Chest X-ray. View position: PA
Patient age: 57
Patient sex: F
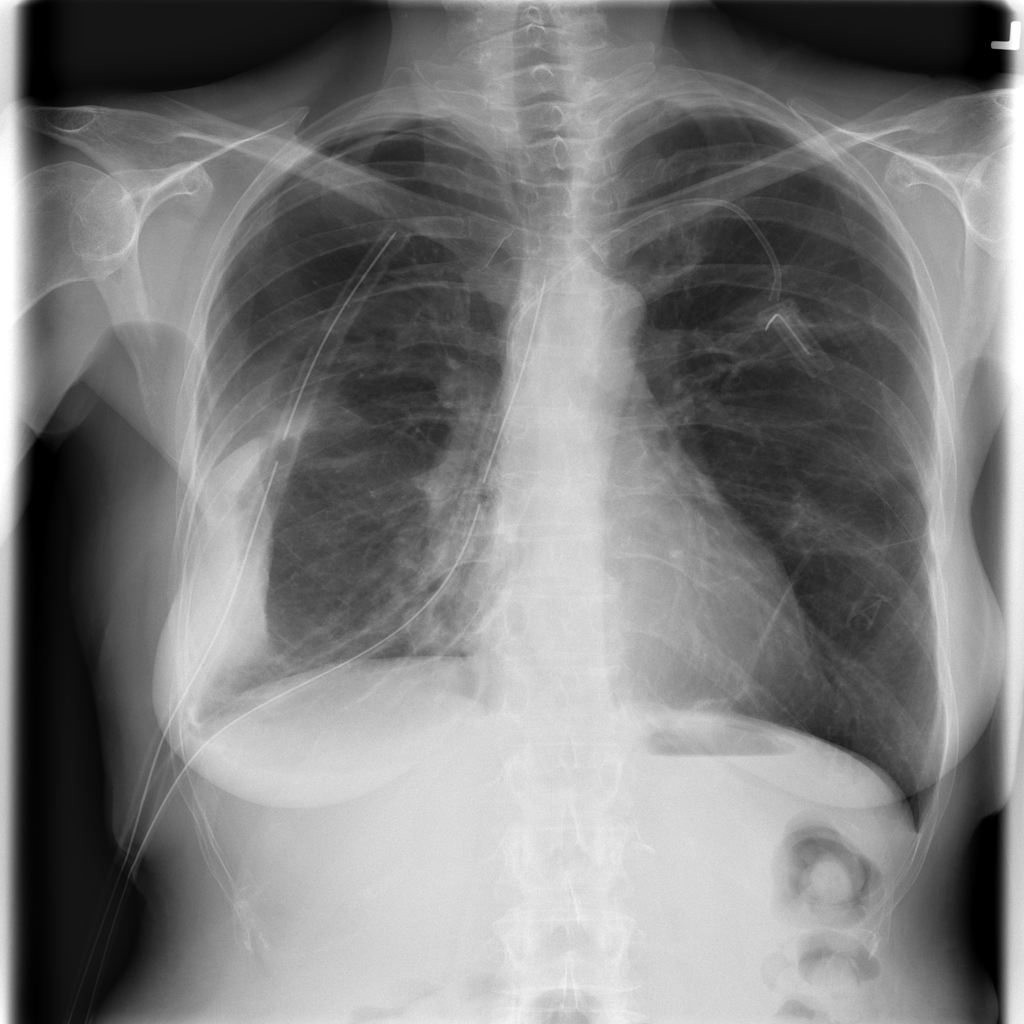
Finding: Pneumothorax